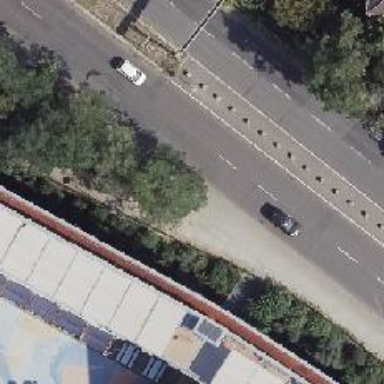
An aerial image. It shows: Asphalt footway with sidewalk and embankment.